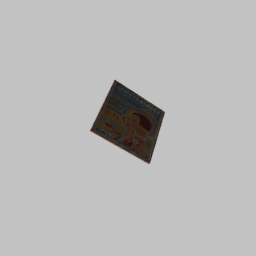
Label: decoration